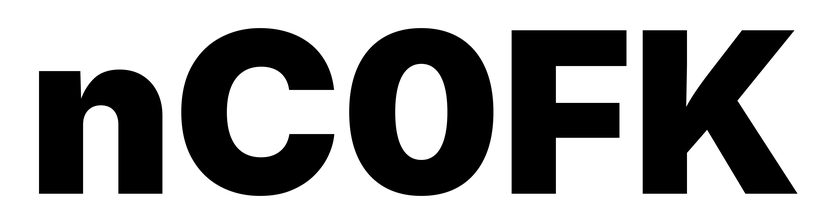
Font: Inter_Black